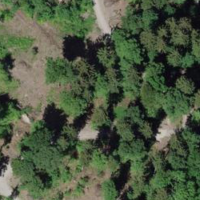
EUNIS habitat code: 44
Species observed at this site:
Pararge aegeria
Impatiens parviflora